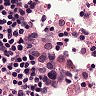
Metastatic tissue present: no